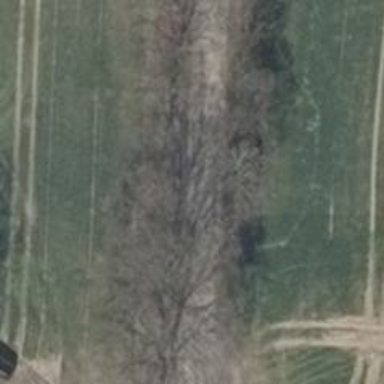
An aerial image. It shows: Row of trees in natural setting.